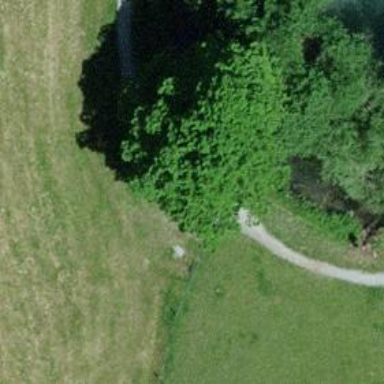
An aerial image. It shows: Bench.